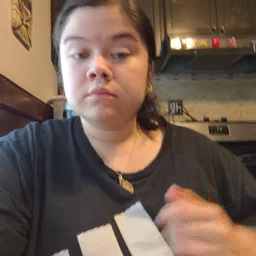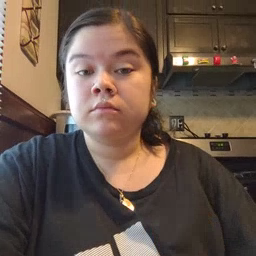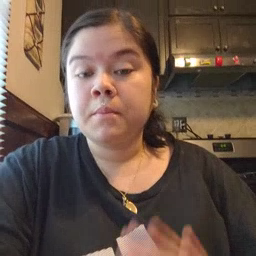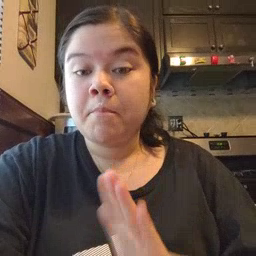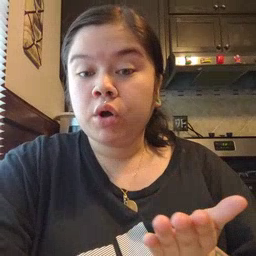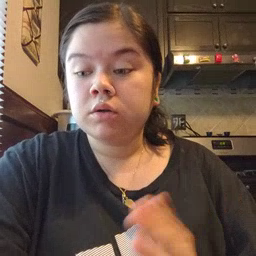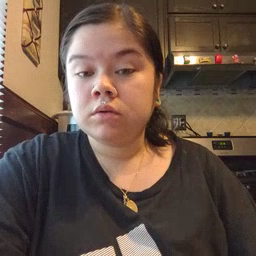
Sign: book